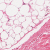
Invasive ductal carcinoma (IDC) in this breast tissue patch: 0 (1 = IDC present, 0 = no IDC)